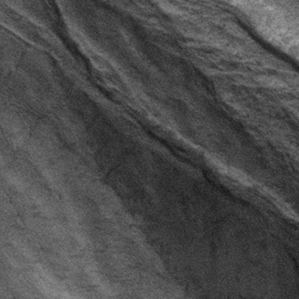
Label: frost